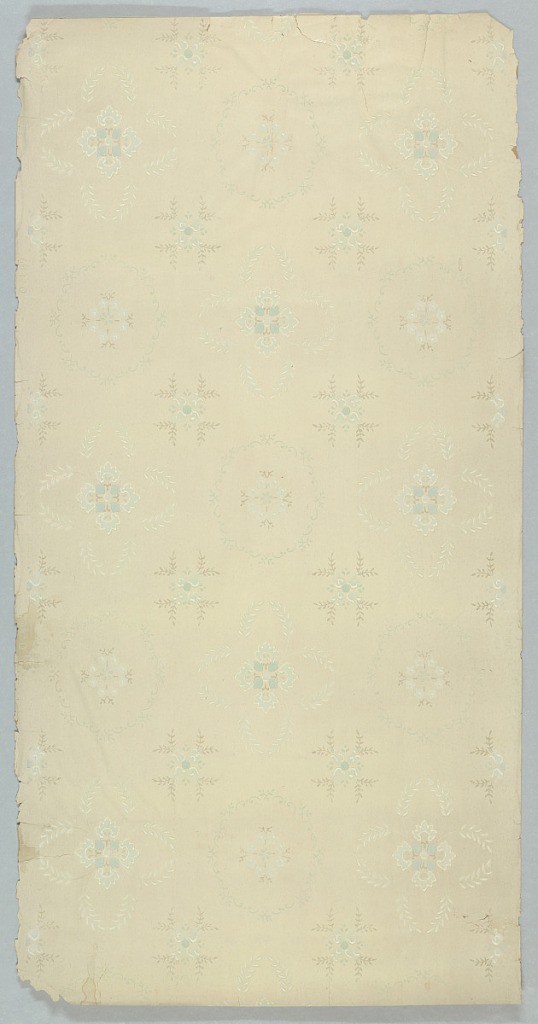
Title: Ceiling paper
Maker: Cresswell & Washburn Ltd, Philadelphia, Pennsylvania, 1880 - 1900
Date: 1905–1915
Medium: Machine-printed paper, liquid mica
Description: Four-lobed floral motif enclosed in a quatrefoil, alternates with a round floral motif within a foliate wreath. Printed in blue, green, and brown on off-white ground.